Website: macys
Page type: delivery-shipping
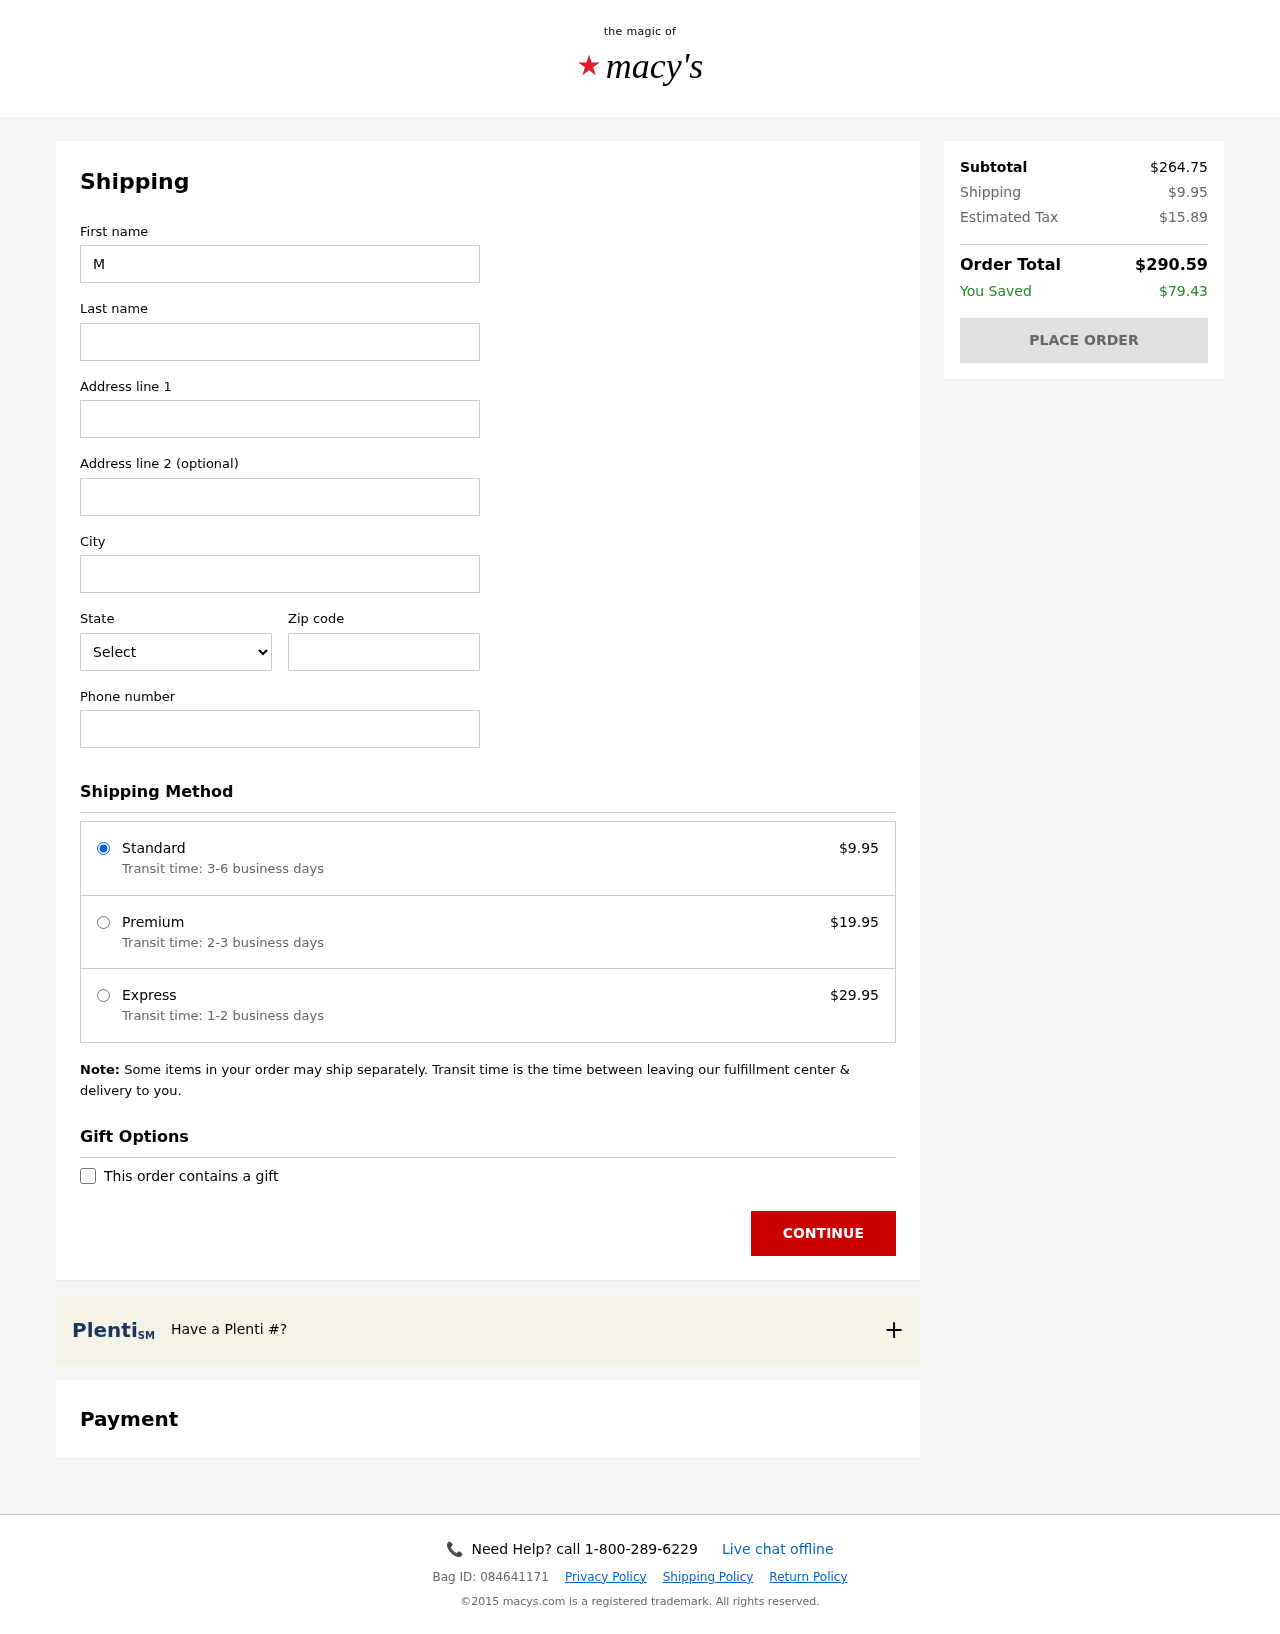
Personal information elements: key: PII_CITY
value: Jordanside
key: PII_FIRSTNAME
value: Michael
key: PII_LASTNAME
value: Lewis
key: PII_PHONE
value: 9957116734
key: PII_POSTCODE
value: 15282
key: PII_STATE_ABBR
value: OR
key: PII_STREET
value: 63526 Michael Garden Suite 788
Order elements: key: ORDER_SHIPPING_COST
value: $9.95
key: ORDER_SHIPPING_PREMIUM
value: $19.95
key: ORDER_SHIPPING_EXPRESS
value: $29.95
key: ORDER_SUBTOTAL
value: $264.75
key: ORDER_TAX
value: $15.89
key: ORDER_TOTAL
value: $290.59
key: ORDER_SAVINGS
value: $79.43